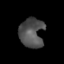
Tissue: lung
Cell type: Epithelial cells
Senescence score: 0.2304
Nuclear area (px): 692
Mean DAPI intensity: 79.749